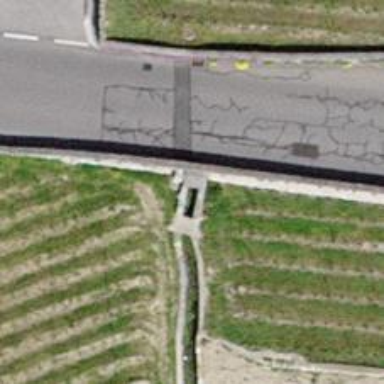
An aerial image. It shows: Drain passing through culvert tunnel.